Field crop: maize
Growth stage: 1
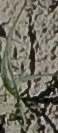
Species: sorghum